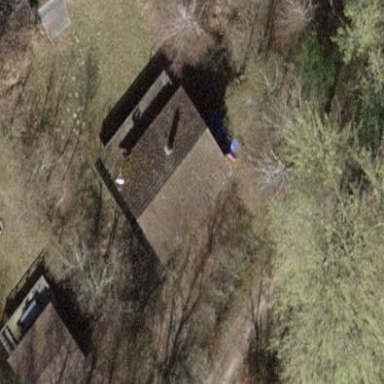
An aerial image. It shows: Simple and straightforward house.